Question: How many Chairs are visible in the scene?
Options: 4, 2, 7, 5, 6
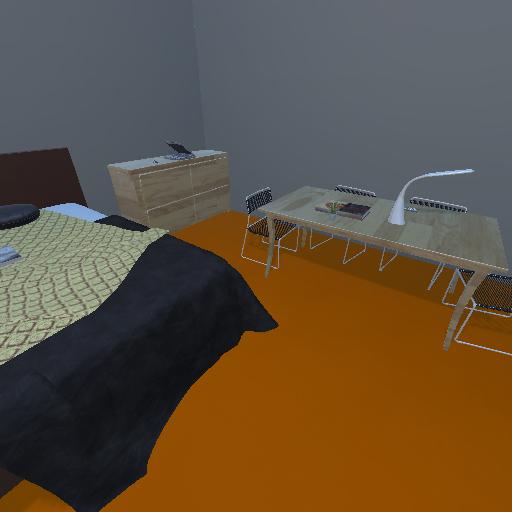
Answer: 4